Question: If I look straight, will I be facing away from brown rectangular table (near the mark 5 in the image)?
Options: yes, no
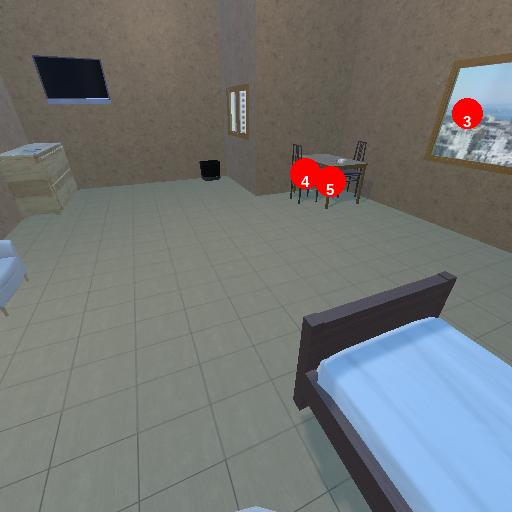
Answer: yes